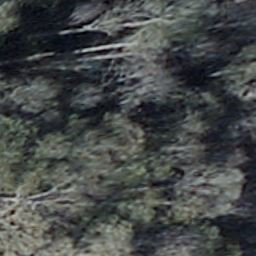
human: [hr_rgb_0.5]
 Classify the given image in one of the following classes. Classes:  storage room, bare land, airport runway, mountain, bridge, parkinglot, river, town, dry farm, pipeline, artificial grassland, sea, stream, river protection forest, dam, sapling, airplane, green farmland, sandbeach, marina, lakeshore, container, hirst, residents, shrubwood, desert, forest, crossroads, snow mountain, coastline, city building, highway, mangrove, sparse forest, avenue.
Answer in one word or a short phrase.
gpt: shrubwood